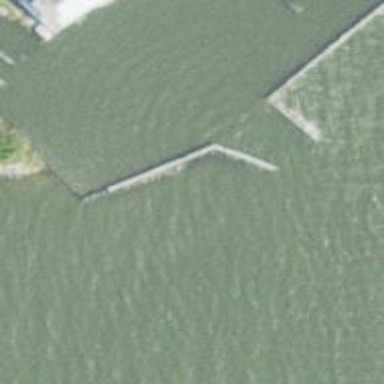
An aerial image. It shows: Breakwater structure.